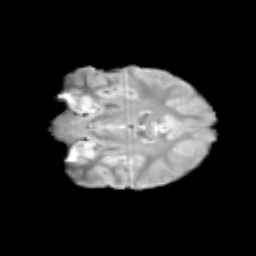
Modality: T2w
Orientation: coronal
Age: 12
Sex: female
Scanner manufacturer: siemens
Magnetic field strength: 3 T
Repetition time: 3.8 s
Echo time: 0.07 s